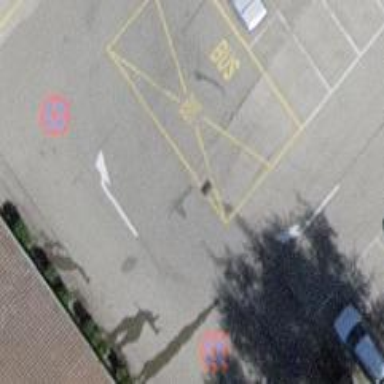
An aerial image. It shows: Bus stop with platform for public transport.